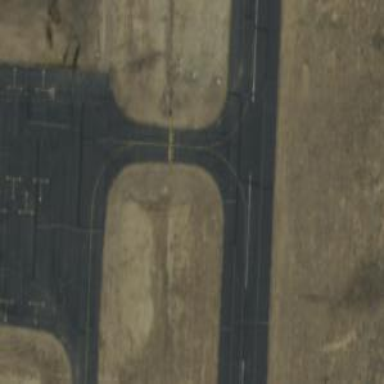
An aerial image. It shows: Runway surface made of asphalt at airport.